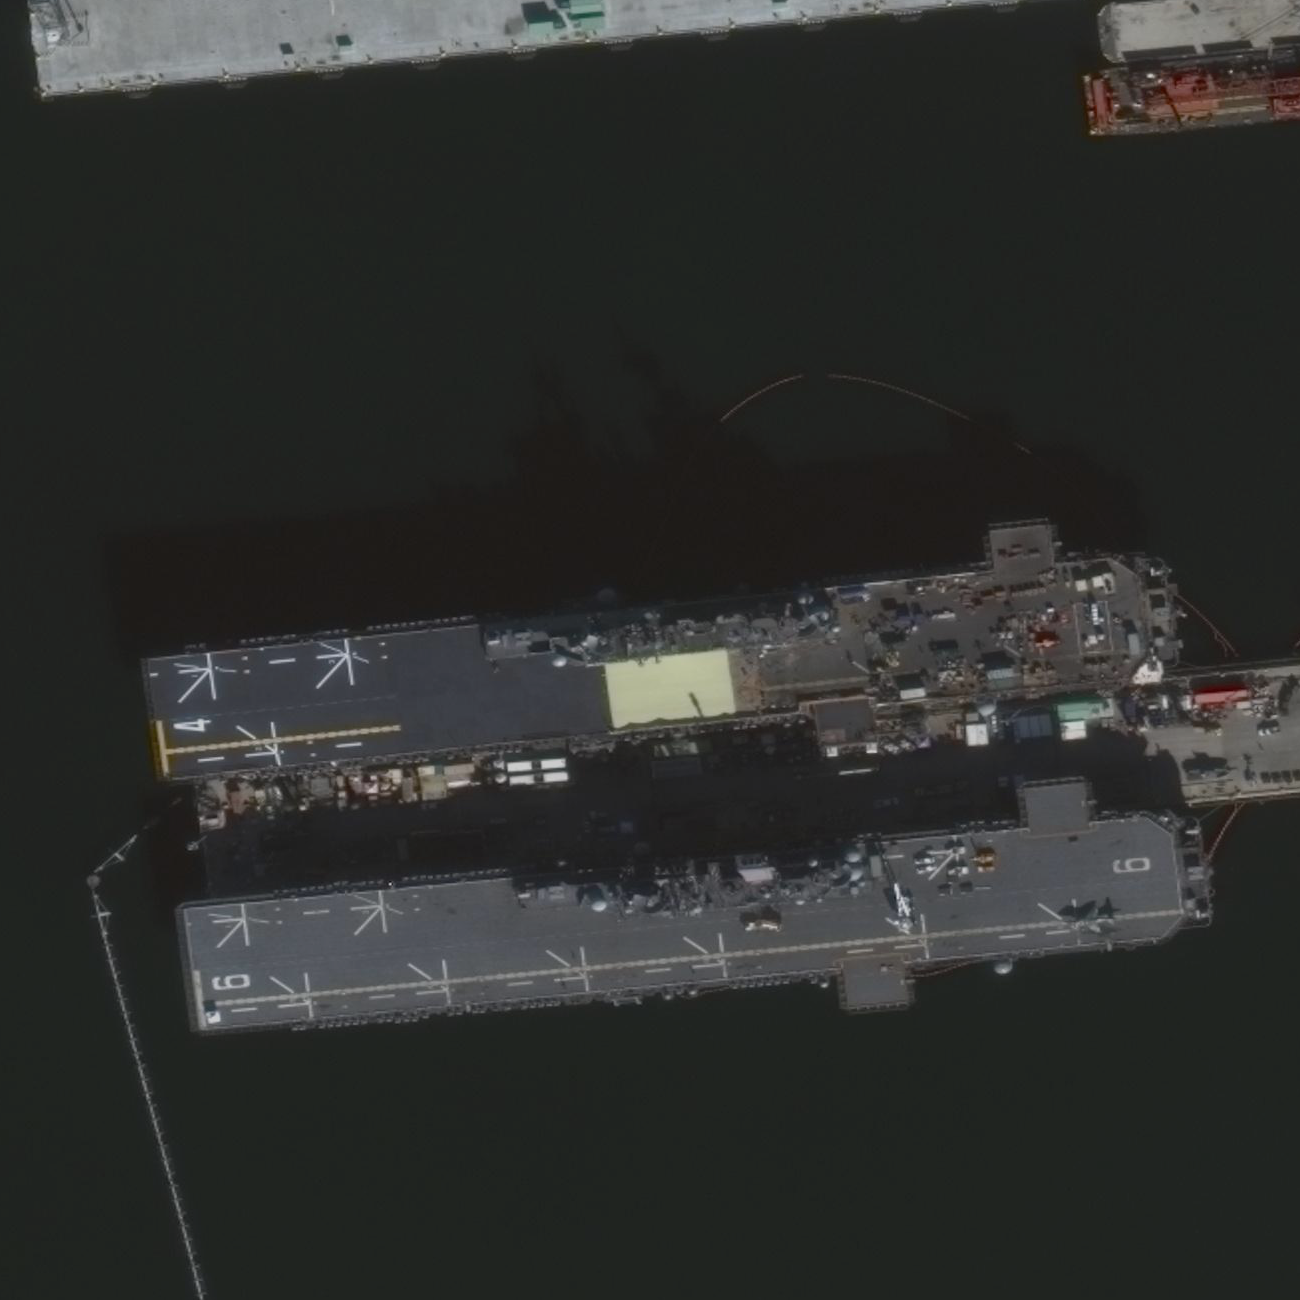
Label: assault